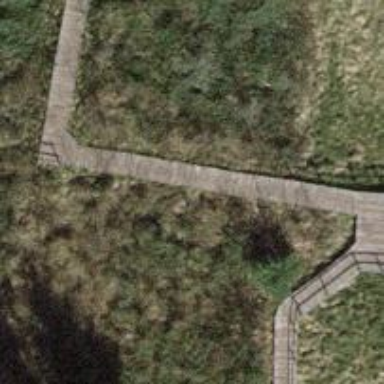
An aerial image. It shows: Boardwalk path crossing over the road.